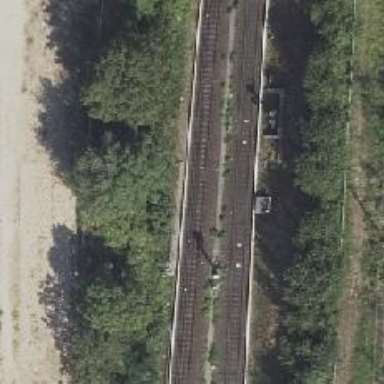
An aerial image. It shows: Light rail electrified with bottom rail electrification.